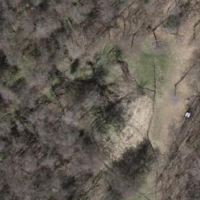
EUNIS habitat code: 41
Species observed at this site:
Hypericum humifusum